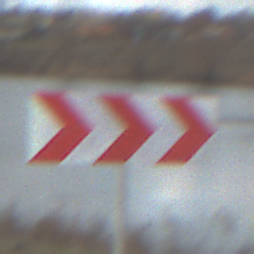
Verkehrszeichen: RichtungstafelnInKurvenGrossLinks
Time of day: SunriseSunset
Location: Outdoor (RoadRail)
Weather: PartlyCloudy
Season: NotSpecified
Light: Natural